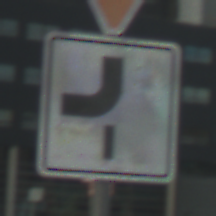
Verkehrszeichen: VerlaufVorfahrtsstrasse7
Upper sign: VorfahrtGewaehren
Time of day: MorningAfternoon
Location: Outdoor (Urban)
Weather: PartlyCloudy
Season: NotSpecified
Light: Natural